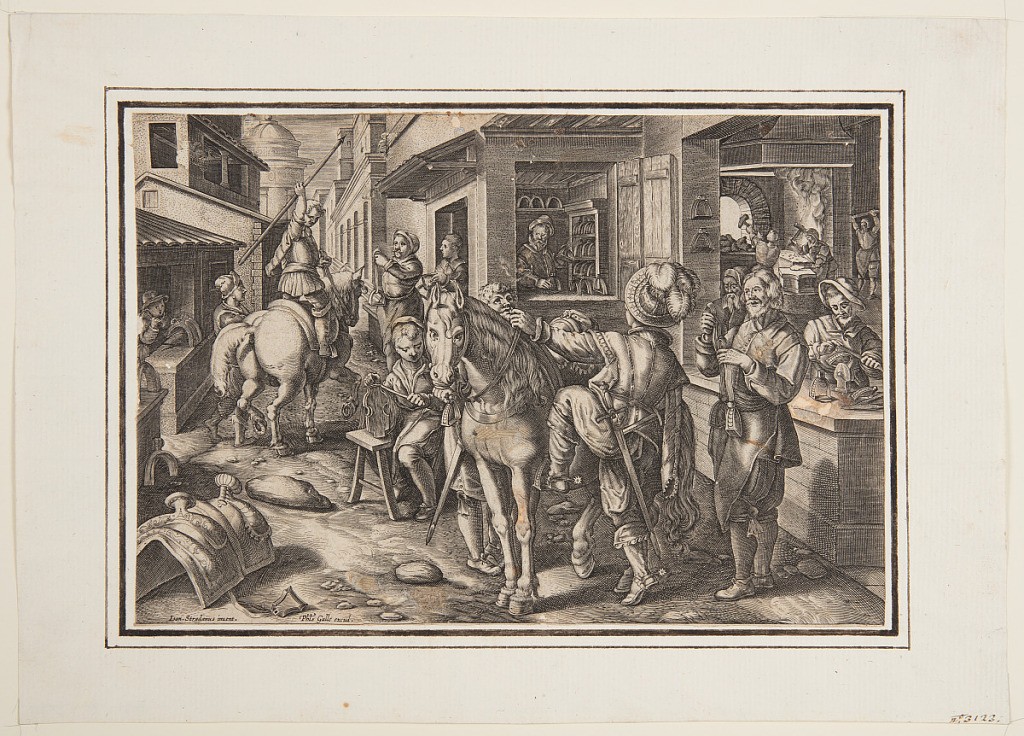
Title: Staphae, Sive Strapedes (Invention of the Stirrup), plate 9 in the Nova Reperta (New Inventions for Modern Times)
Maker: Jan van der Straet, called Stradanus, Flemish, 1523–1605
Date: ca. 1590
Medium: Engraving on paper
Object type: Print
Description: Stirrups are forged, decorated, sold, and borne away from a busy shop on a narrow street. In the foreground, a man is about to mount his horses. Bottom left: "Joan Stradanus invent." and "Phls. Galle excud." Lower margin has been trimmed, removing inscription.